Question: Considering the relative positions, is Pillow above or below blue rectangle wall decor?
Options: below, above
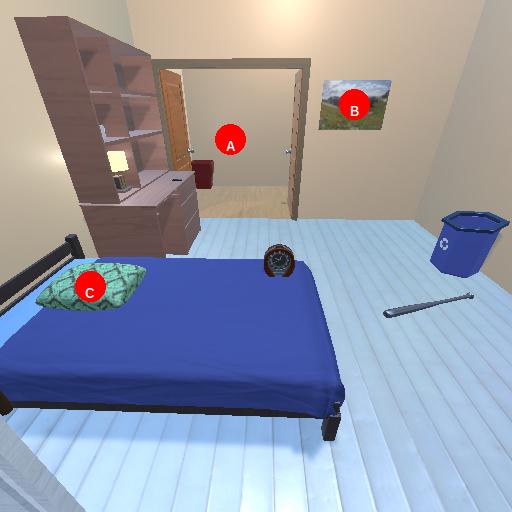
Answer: below